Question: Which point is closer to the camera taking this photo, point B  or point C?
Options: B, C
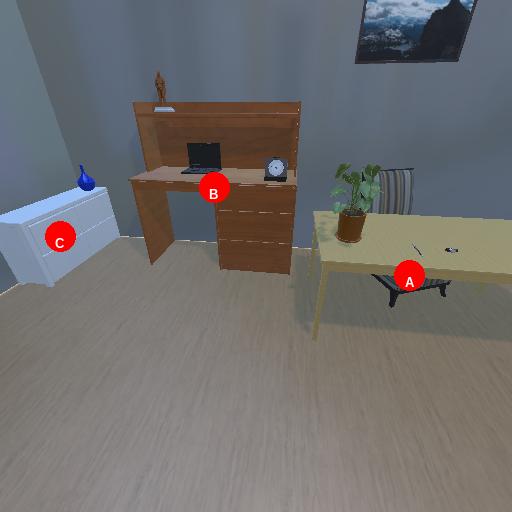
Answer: B